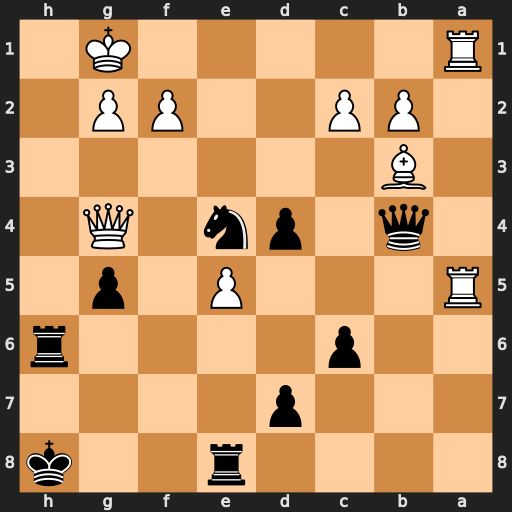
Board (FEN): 4r2k/3p4/2p4r/R3P1p1/1q1pn1Q1/1B6/1PP2PP1/R5K1
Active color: b
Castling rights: -
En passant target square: -
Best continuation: Rh1+ Kxh1 Nxf2+ Kg1 Nxg4